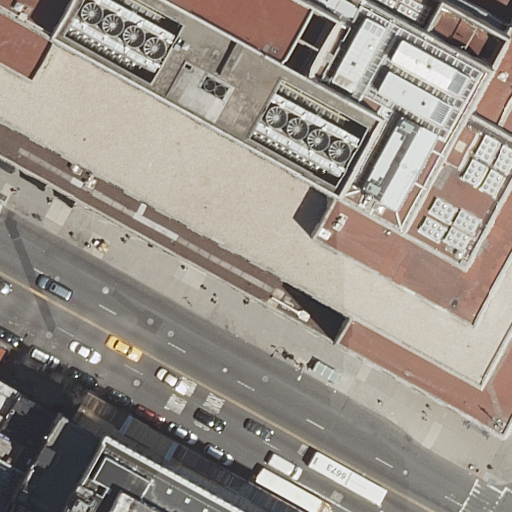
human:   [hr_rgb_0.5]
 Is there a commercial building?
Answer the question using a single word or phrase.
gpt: no

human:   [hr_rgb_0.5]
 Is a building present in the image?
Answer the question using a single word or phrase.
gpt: yes

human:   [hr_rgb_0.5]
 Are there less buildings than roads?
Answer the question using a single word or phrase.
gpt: no

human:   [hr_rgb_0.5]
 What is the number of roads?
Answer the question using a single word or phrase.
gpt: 2

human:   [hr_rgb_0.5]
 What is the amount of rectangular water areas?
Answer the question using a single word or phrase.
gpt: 0

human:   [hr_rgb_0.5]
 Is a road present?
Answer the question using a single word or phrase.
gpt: yes

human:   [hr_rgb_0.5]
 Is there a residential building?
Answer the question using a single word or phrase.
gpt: yes

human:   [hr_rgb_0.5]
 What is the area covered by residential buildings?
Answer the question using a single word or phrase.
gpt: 1337m2

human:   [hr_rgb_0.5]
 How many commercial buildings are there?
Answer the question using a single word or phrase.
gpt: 0

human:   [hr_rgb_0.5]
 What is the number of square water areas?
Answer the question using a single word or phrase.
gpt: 0

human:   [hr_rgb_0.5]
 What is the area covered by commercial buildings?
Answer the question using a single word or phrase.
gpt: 0m2

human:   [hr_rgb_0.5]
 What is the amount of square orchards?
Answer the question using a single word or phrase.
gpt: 0

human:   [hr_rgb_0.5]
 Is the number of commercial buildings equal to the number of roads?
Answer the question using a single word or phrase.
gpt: no

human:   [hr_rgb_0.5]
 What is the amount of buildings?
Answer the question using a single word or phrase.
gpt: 5

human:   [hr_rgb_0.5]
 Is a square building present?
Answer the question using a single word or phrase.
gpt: no

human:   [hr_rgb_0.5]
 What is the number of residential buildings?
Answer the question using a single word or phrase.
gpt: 5

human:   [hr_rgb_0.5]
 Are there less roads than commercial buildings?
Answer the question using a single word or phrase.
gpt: no

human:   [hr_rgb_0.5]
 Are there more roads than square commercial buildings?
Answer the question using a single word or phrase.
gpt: yes

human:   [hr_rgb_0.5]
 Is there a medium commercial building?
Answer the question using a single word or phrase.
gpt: no

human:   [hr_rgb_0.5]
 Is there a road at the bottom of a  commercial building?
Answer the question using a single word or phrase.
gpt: no

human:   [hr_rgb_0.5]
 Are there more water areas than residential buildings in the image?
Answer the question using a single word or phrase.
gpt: no

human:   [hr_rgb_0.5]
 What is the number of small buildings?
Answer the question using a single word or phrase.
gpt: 3

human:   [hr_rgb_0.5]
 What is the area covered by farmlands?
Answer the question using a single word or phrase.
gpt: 0m2

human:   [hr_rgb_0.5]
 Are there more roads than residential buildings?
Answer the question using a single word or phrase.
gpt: no

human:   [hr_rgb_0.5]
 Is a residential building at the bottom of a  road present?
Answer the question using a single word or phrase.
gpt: yes

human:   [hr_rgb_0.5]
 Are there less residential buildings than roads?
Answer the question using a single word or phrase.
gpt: no

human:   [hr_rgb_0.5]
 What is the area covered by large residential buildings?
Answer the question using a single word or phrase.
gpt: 1142m2

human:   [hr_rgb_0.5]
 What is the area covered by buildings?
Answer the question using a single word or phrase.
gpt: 1337m2

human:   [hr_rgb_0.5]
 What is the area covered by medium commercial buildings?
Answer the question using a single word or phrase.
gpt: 0m2

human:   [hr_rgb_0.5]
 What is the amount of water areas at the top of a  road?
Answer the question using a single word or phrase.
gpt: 0

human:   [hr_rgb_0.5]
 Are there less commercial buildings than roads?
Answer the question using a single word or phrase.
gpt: yes

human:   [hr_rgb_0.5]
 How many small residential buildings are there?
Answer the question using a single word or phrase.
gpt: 3

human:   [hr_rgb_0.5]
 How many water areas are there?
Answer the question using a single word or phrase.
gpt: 0

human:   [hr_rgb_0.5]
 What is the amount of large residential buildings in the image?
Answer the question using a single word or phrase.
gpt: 1

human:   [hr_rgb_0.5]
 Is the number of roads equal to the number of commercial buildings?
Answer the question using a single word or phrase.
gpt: no

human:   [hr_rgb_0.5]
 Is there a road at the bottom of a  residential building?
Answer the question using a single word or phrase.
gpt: yes

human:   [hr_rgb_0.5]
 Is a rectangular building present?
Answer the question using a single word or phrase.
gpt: yes

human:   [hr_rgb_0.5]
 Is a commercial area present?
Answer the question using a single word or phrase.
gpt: no

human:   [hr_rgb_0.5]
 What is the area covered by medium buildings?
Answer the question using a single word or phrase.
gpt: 117m2

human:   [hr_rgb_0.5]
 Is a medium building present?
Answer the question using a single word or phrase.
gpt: yes

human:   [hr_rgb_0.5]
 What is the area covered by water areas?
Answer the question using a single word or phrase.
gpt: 0m2

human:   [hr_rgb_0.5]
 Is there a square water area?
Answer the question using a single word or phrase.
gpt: no

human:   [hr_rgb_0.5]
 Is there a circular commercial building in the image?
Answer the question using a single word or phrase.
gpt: no

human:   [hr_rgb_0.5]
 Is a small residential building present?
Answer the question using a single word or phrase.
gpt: yes

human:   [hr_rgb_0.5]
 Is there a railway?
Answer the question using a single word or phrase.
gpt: no

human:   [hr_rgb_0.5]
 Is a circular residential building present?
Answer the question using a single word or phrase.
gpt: no

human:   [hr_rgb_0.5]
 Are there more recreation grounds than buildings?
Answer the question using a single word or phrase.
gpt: no

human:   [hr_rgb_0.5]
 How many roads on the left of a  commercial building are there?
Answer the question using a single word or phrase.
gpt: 0

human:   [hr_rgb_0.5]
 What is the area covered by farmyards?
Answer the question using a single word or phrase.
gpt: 0m2

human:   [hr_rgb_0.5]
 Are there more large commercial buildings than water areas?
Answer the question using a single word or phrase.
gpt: no

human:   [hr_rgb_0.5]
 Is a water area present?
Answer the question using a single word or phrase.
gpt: no

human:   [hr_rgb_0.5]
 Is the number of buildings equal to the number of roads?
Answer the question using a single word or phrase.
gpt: no

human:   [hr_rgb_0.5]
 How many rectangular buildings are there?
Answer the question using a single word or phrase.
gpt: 2

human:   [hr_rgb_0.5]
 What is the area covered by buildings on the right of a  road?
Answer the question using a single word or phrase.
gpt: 0m2

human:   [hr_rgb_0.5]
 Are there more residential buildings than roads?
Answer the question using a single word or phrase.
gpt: yes

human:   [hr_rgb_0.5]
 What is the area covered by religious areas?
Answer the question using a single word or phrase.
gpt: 0m2

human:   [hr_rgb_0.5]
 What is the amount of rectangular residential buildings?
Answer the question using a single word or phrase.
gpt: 2

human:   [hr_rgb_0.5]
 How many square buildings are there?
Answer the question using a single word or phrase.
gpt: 0

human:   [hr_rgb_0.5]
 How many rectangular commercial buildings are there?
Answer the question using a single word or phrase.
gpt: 0

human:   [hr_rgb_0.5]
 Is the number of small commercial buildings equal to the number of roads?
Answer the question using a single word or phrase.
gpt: no

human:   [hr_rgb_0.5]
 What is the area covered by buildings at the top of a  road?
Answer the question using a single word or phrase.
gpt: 1142m2

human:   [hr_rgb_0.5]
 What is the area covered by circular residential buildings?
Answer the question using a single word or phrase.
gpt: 0m2

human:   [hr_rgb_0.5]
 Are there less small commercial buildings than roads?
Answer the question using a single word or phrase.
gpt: yes

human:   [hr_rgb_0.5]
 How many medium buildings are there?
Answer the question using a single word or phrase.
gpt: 1